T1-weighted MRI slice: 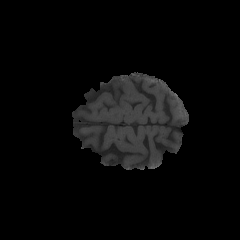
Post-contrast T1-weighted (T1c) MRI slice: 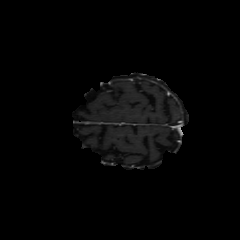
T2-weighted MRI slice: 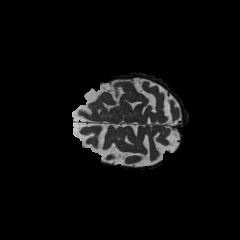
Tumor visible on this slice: no